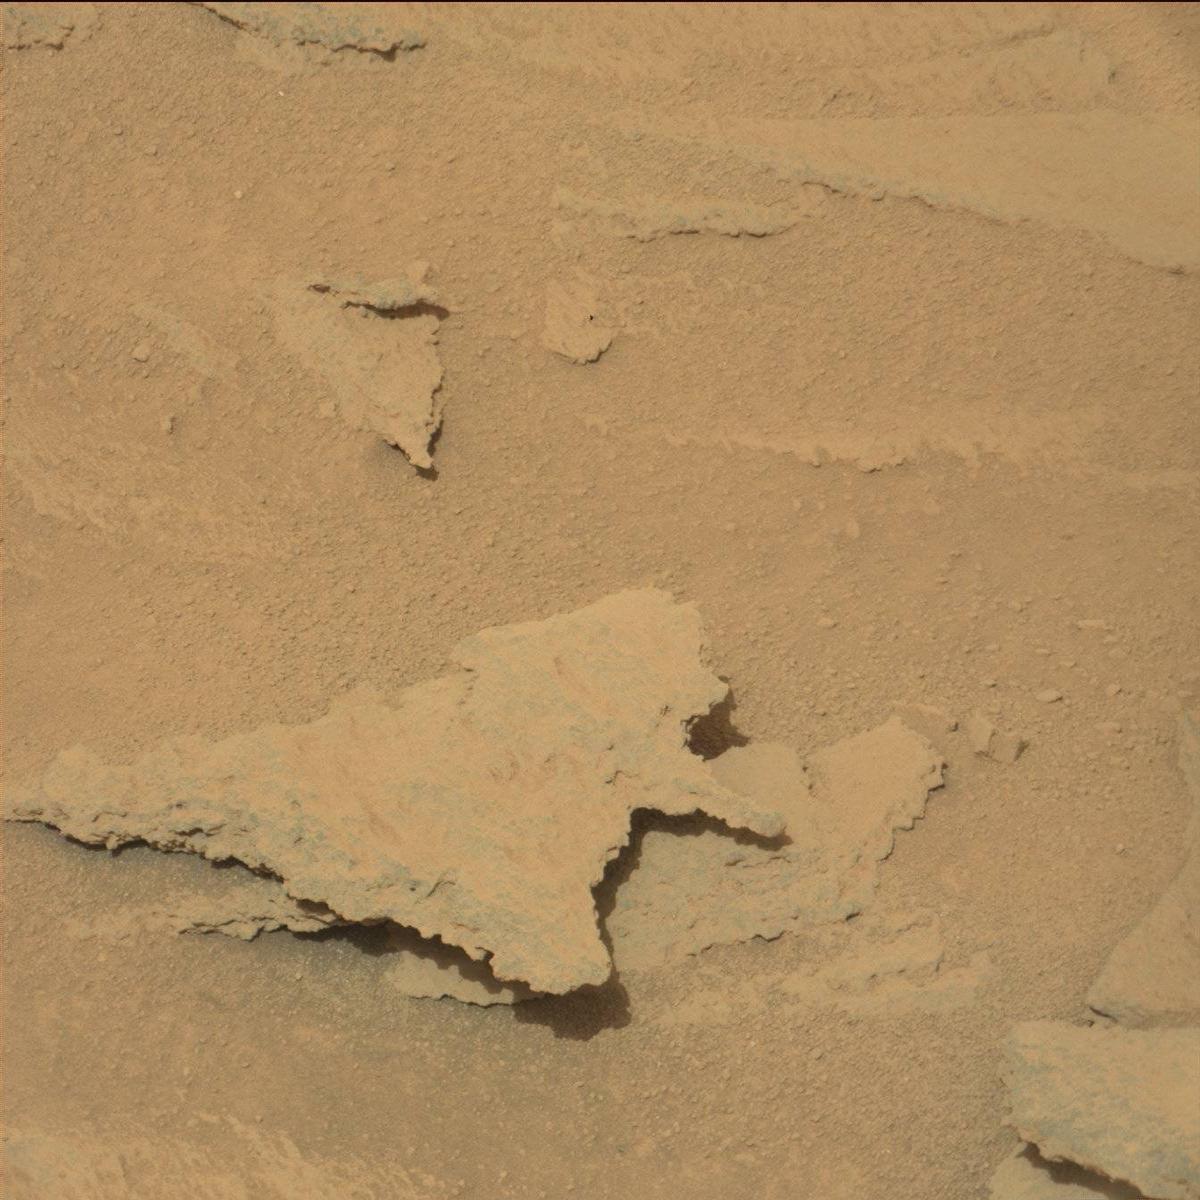
Terrain classes present: Bedrock, Rock, Sand / Soil